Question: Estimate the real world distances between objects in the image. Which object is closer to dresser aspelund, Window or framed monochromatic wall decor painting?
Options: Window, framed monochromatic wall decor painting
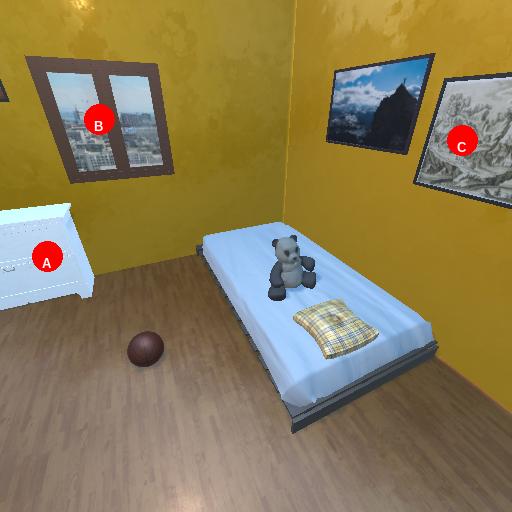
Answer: Window